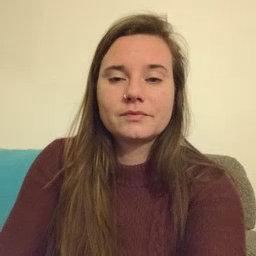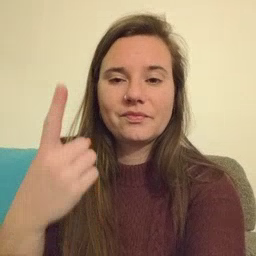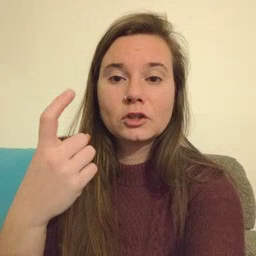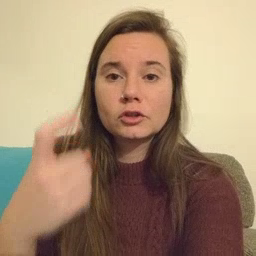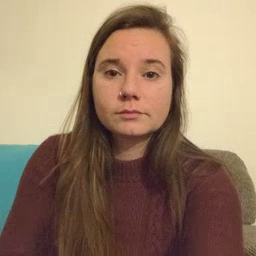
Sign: finger